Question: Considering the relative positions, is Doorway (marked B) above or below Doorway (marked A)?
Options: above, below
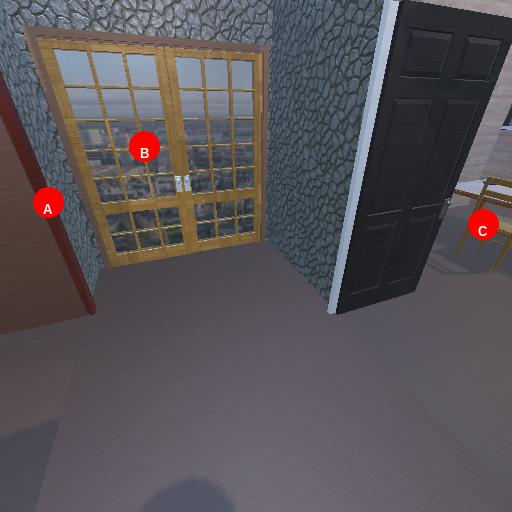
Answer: above